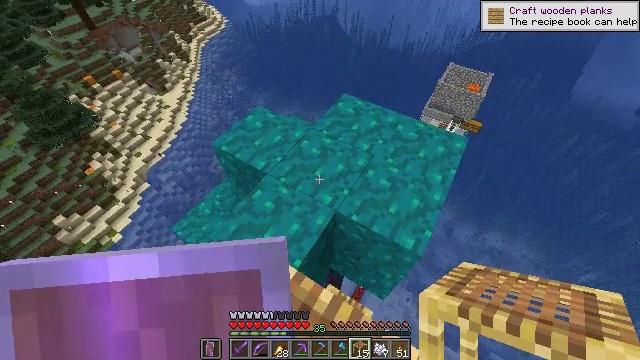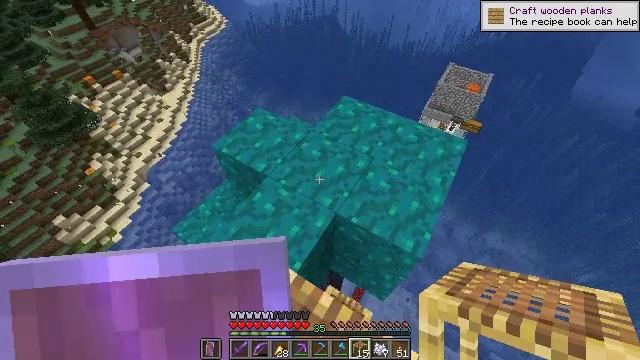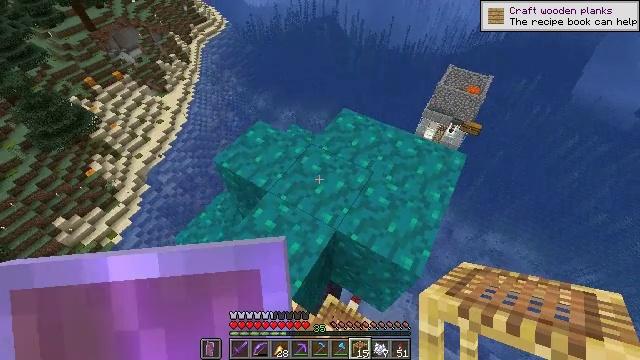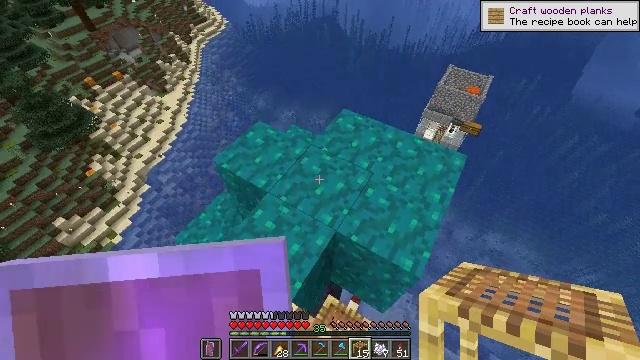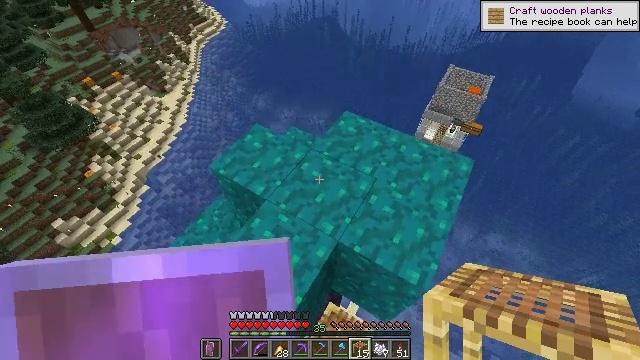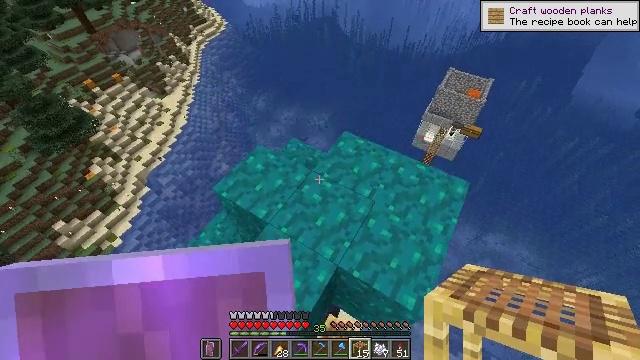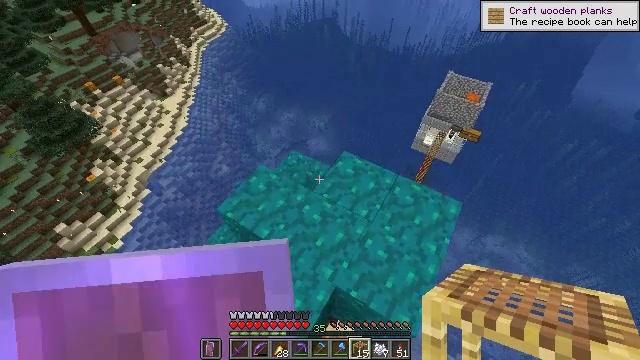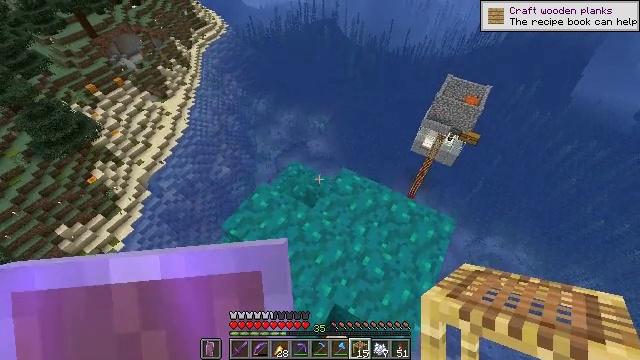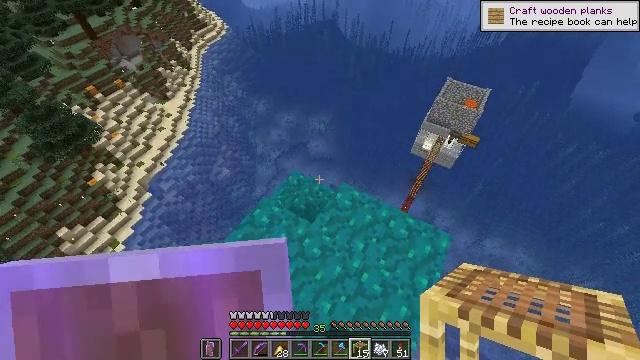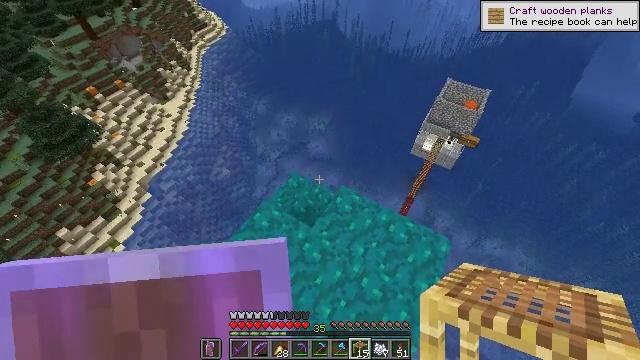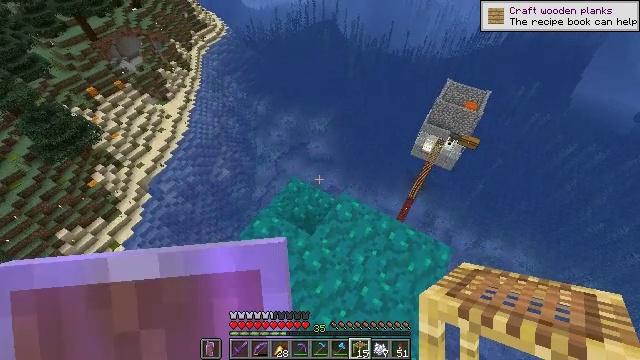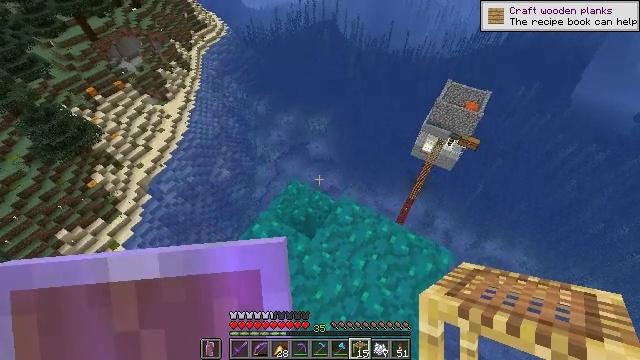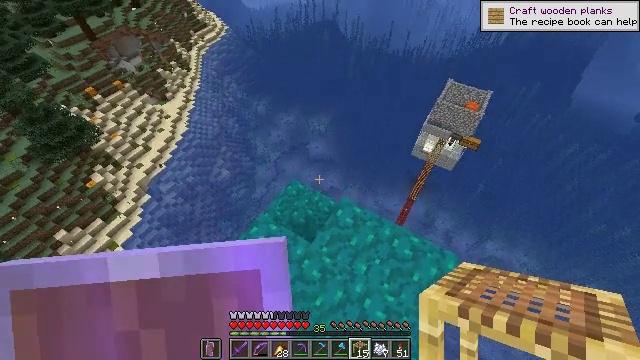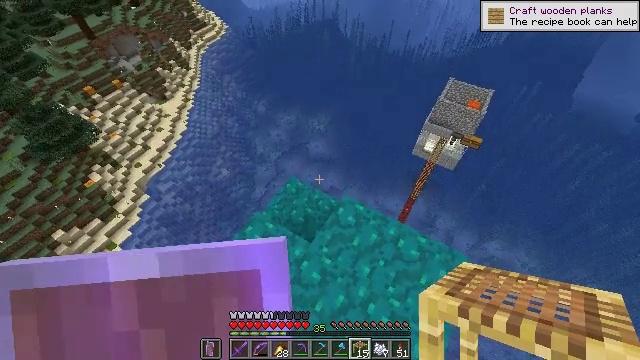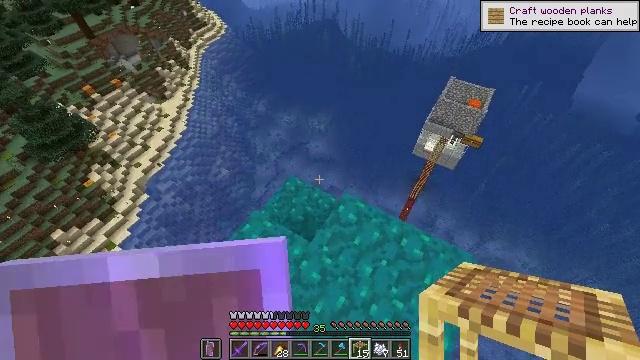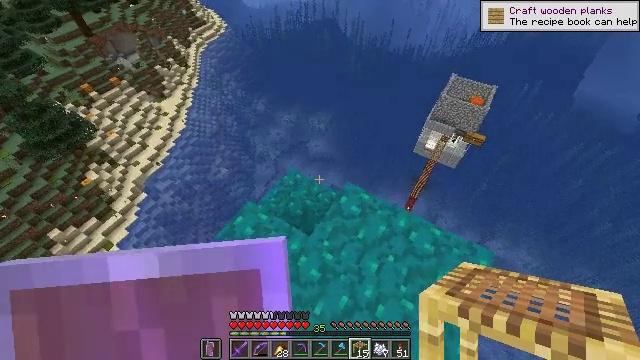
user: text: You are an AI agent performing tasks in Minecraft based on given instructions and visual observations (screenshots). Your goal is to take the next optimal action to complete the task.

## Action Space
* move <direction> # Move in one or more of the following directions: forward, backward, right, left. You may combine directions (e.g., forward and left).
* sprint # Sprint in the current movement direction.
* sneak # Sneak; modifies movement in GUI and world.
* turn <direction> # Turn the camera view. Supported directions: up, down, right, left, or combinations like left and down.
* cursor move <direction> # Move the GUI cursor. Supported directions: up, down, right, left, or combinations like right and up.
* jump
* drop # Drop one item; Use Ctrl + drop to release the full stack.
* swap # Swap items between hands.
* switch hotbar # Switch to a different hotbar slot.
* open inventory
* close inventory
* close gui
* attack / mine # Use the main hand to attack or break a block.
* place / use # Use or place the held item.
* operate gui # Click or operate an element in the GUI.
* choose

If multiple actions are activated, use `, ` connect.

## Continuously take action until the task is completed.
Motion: motion action
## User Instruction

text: Break the warped wart block.
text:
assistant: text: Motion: move forward, jump
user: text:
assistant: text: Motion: move forward, jump
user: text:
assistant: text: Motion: move forward, jump
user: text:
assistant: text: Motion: move forward, jump
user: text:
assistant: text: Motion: move forward, jump
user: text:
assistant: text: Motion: move forward, jump
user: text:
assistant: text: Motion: move forward
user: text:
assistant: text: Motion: no_op
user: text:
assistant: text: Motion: no_op
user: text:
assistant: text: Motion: no_op
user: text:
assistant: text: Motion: no_op
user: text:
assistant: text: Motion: no_op
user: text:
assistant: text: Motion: no_op
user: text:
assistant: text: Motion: no_op
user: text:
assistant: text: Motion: no_op
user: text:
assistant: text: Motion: turn right and down
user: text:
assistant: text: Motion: turn right and down
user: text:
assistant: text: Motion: no_op
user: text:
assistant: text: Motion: no_op
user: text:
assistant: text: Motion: turn down
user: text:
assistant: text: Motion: turn down
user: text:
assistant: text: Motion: no_op
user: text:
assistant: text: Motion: no_op
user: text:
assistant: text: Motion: no_op
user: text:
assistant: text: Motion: no_op
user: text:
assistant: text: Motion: no_op
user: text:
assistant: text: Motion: no_op
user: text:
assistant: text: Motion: no_op
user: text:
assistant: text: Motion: no_op
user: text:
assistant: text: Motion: no_op